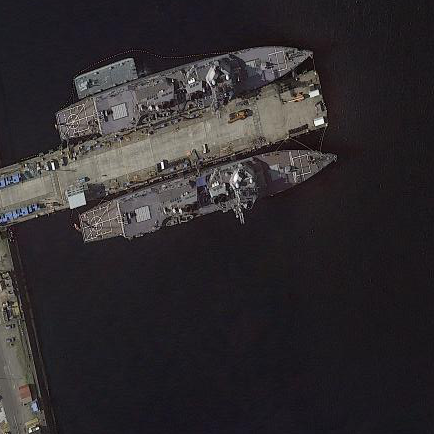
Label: destroyer